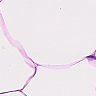
Metastatic tissue present: no